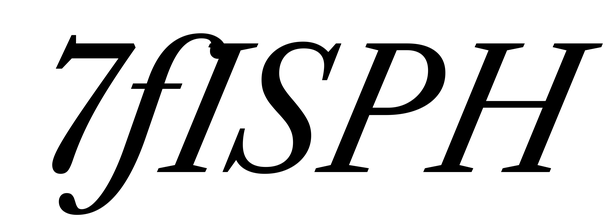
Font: LibreCaslonText-Italic_Italic